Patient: sex M, age 74
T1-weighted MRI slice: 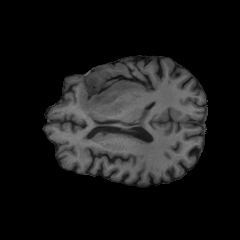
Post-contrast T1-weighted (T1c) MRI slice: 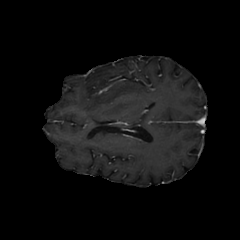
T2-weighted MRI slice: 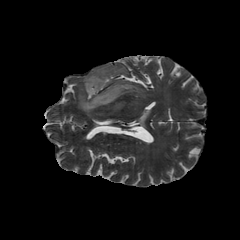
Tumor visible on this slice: yes
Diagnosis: Glioblastoma, IDH-wildtype
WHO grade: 4